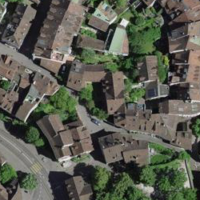
EUNIS habitat code: 54
Species observed at this site:
Tachymarptis melba
Columba livia